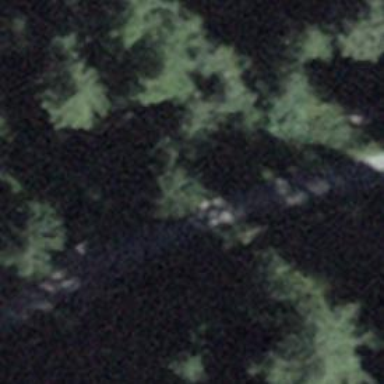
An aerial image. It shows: Bridge over well-maintained track. The track is designated for hiking with classic grooming.